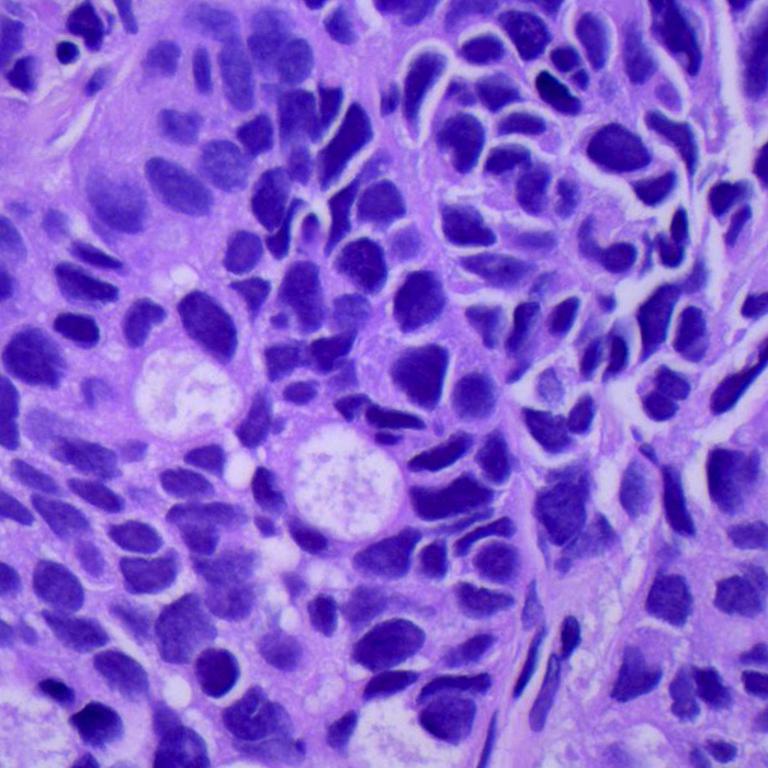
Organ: lung
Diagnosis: adenocarcinomas